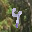
Label: 4